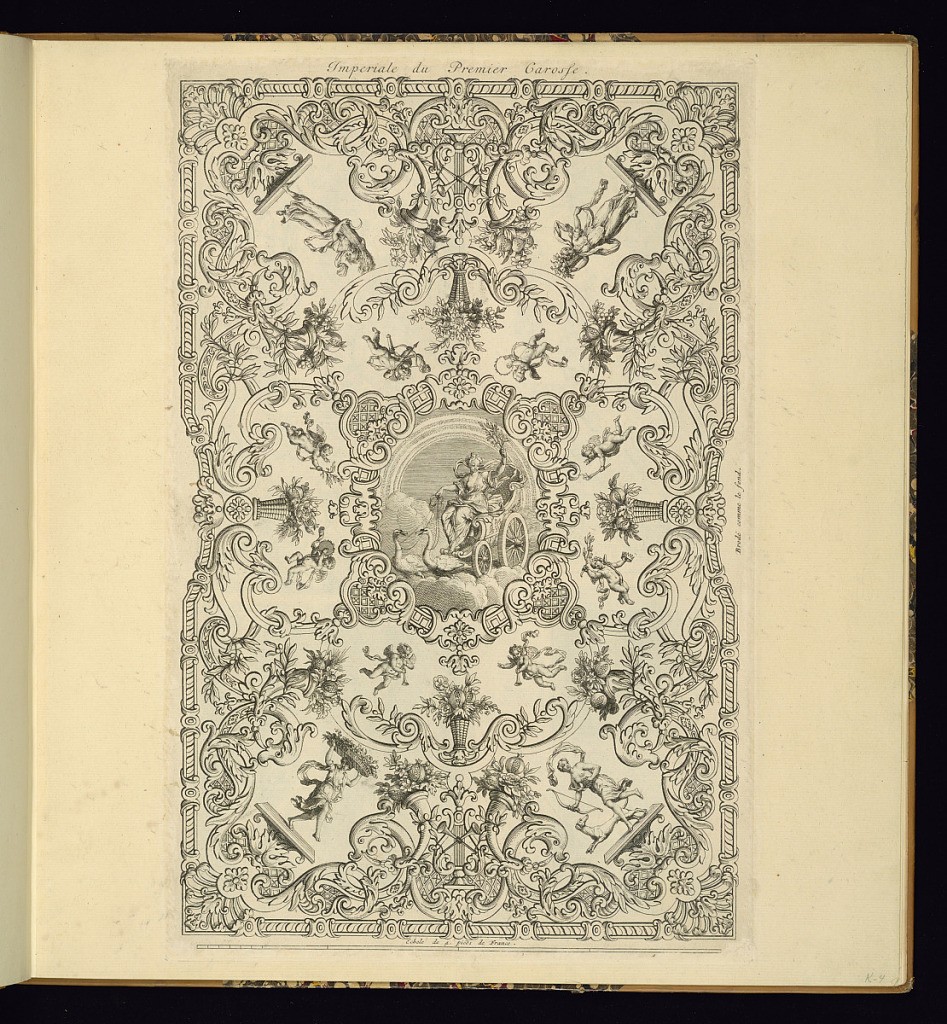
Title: Impériale du Première Carrosse
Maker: Bernard Picart, 1673–1733
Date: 1713
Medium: Engraving on laid paper
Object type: Print
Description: Design for the interior rooftop of the carriage, with an all-over design of ornament motifs including strapwork, putti, and figures of abundance. At center is a mythological figure in a small carriage pulled by two geese.